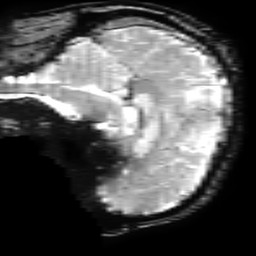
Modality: T2starw
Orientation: sagittal
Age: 72
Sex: male
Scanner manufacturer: ge
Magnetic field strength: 3 T
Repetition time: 0.65 s
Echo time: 0.02 s